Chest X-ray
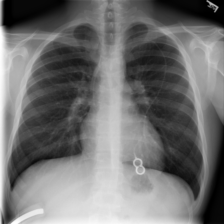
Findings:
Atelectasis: negative
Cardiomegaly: negative
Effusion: negative
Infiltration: negative
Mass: negative
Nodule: negative
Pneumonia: negative
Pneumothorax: negative
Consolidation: negative
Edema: negative
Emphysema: negative
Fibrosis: negative
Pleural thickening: negative
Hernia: negative